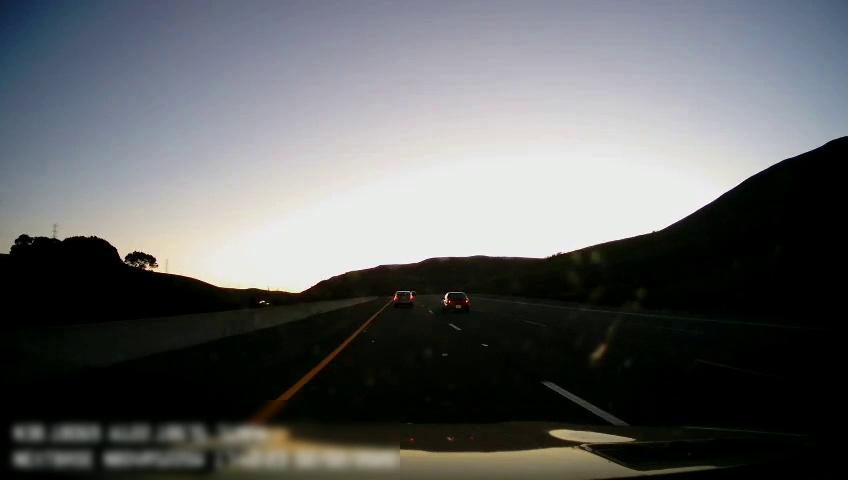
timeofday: Day
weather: Sunny
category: Drivable Space
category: Vehicles | Car
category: Vehicles | Car
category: Lanes | Alternate Lane
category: Lanes | Current Lane
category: Lanes | Current Lane
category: Lanes | Alternate Lane
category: Lanes | Alternate Lane